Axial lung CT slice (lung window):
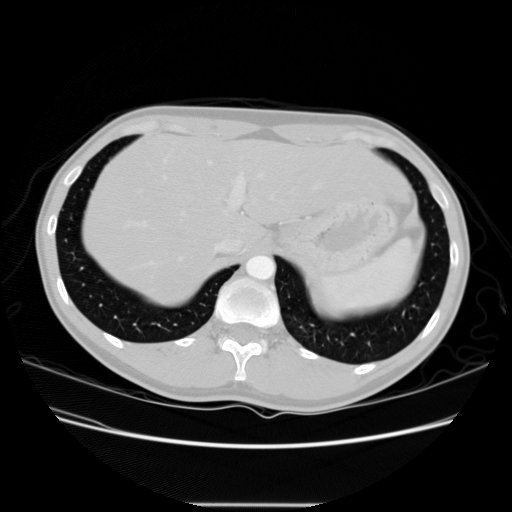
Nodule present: no